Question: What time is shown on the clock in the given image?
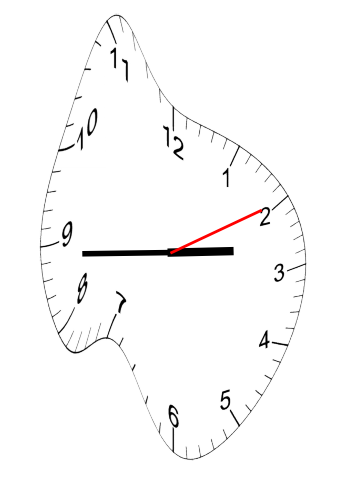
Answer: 02:44:10